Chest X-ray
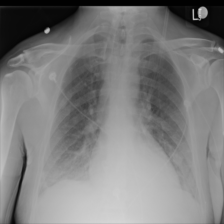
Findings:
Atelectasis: positive
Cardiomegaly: negative
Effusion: negative
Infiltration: negative
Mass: negative
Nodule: negative
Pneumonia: negative
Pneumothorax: negative
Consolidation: positive
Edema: negative
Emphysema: negative
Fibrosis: negative
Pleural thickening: negative
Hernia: negative